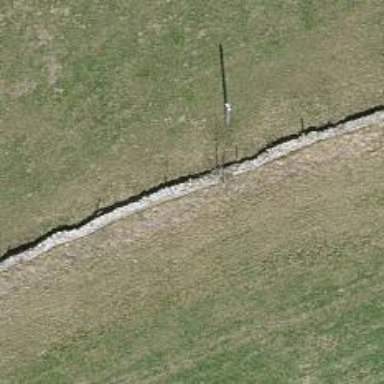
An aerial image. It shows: Dry stone wall barrier.